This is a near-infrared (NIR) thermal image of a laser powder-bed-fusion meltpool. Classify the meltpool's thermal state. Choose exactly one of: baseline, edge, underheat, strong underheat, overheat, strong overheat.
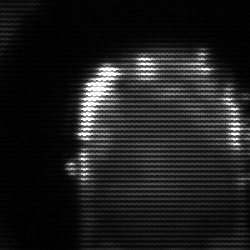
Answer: baseline